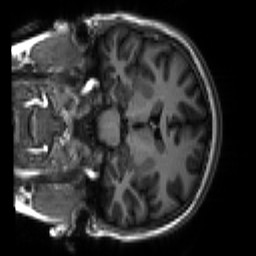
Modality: T1w
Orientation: coronal
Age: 19
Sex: female
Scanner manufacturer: siemens
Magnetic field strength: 3 T
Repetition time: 2.3 s
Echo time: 0.00266 s